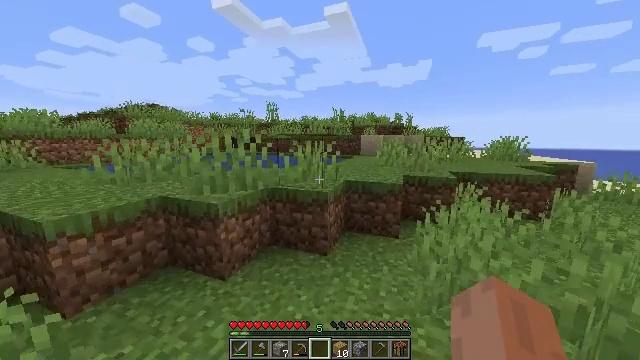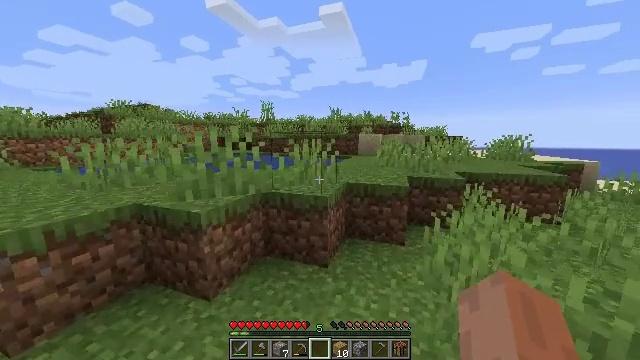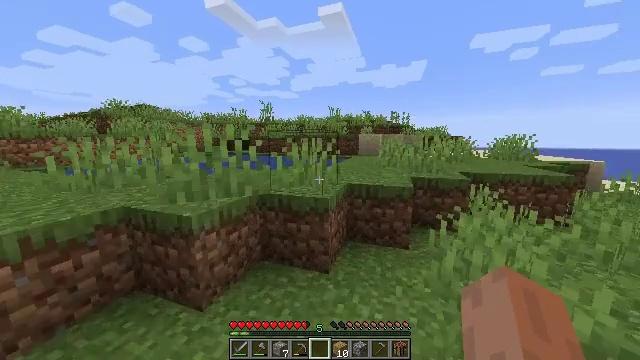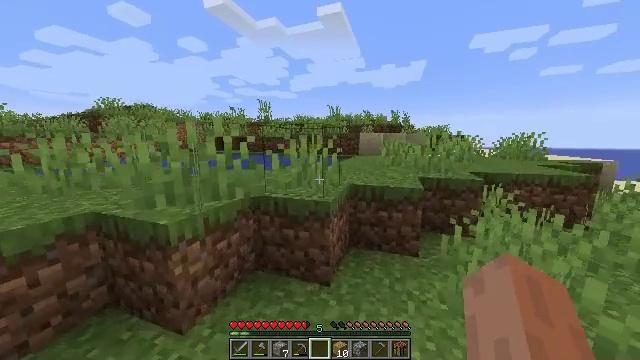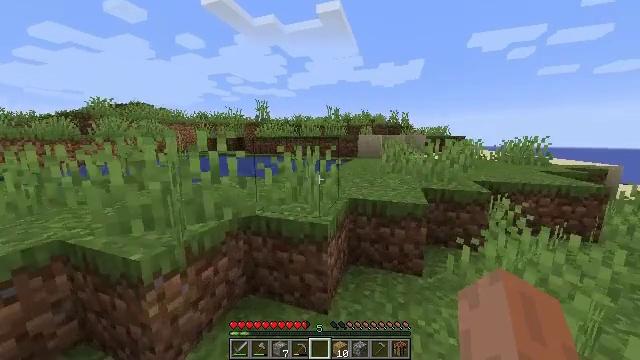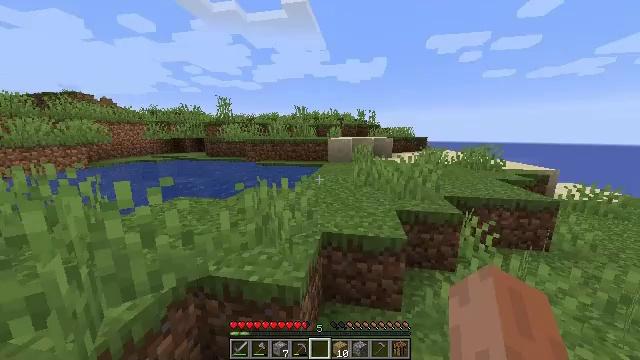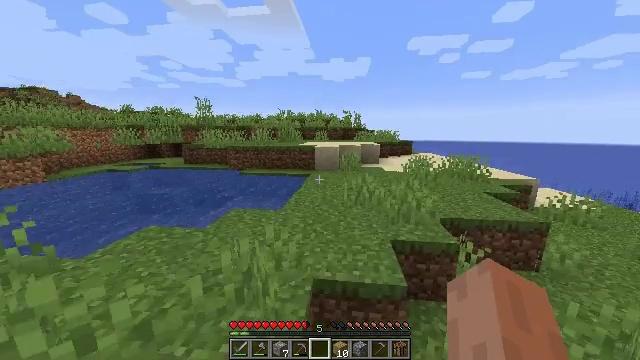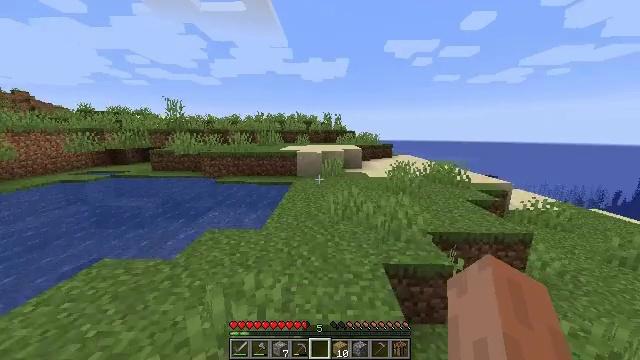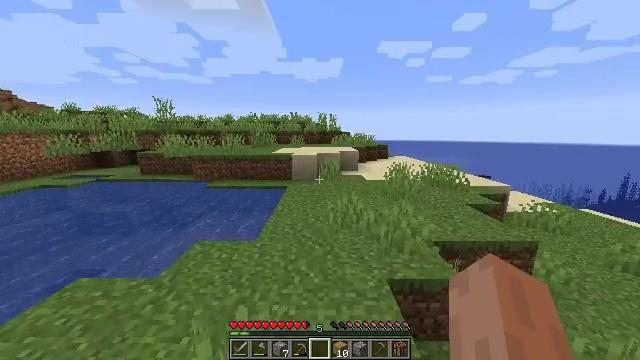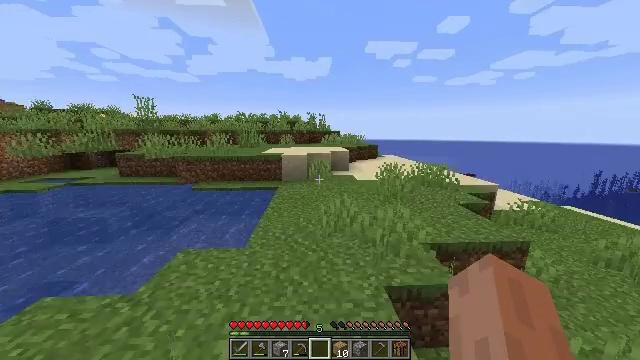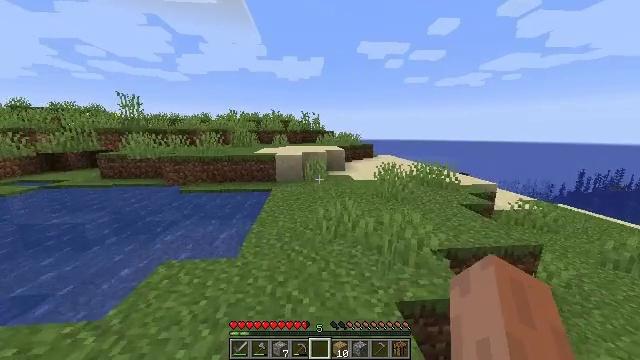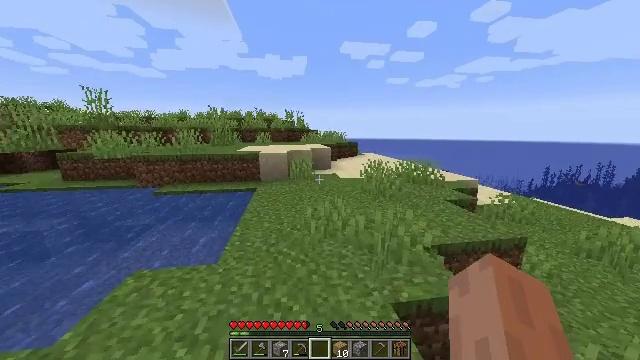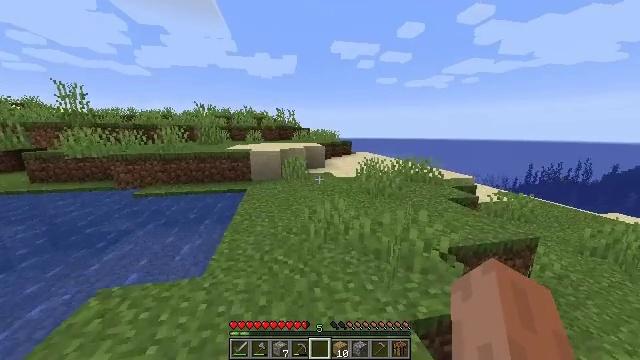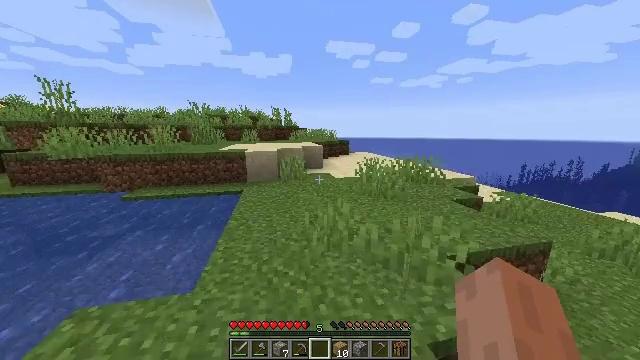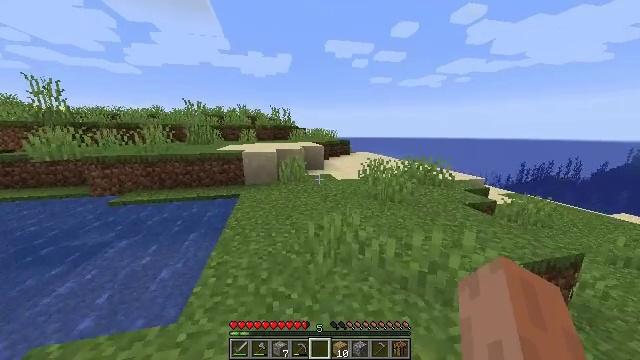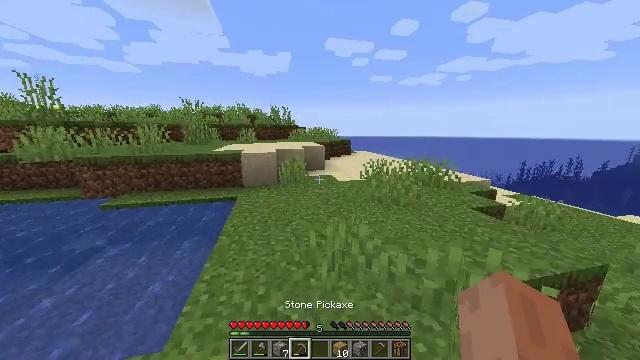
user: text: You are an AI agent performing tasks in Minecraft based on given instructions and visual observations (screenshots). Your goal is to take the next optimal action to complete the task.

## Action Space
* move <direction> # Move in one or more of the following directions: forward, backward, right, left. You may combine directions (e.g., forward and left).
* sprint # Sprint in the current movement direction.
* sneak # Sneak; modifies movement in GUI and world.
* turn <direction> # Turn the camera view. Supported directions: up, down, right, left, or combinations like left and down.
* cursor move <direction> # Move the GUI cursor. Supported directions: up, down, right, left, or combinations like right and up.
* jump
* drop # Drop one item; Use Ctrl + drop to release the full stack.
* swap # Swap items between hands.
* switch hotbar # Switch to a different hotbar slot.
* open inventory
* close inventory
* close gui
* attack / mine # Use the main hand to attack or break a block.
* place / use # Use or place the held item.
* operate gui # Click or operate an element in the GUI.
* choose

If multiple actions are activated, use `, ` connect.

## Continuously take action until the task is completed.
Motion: motion action
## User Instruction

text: Cut down the sugar cane stalks.
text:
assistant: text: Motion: move forward, sprint, turn right
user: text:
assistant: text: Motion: move forward, sprint
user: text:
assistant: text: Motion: move forward, sprint
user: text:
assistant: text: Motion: move forward, sprint, jump
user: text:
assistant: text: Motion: move forward, sprint, turn right and down, jump
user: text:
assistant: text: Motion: move forward, sprint, turn right, jump
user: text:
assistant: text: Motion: move forward, sprint, turn right, jump
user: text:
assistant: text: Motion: move forward, sprint, turn right, jump
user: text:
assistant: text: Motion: move forward, sprint, turn right, jump
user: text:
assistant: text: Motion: move forward, sprint, turn right, jump
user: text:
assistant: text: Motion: move forward, sprint, turn right
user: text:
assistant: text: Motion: move forward, sprint, turn right
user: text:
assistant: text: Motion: move forward, sprint, turn right
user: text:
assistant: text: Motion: move forward, sprint
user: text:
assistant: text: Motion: move forward, sprint
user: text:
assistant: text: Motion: move forward, sprint
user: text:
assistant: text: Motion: move forward, sprint
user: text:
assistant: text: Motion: move forward, sprint
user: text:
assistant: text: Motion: move forward, sprint
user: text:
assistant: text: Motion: move forward, sprint
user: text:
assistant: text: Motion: move forward, sprint
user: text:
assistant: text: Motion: move forward, sprint
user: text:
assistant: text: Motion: move forward, sprint
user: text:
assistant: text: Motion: move forward, sprint
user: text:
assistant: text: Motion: move forward, sprint
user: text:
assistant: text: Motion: move forward, sprint
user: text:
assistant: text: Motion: move forward, sprint
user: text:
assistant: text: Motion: move forward, sprint
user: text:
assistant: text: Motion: move forward, sprint
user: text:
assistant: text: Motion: move forward, sprint